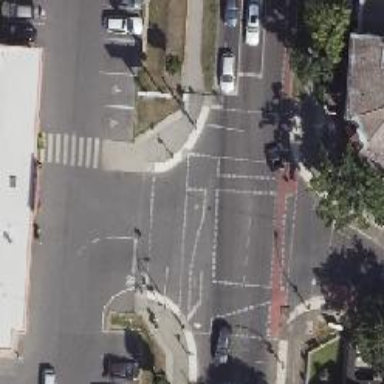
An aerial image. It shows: Road with traffic signals.